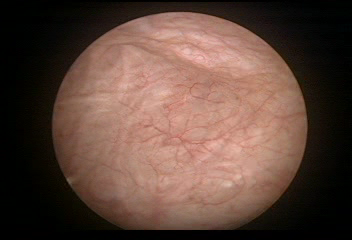
Modality: WLC
Class: Normal mucosa
Bladder cancer association: No